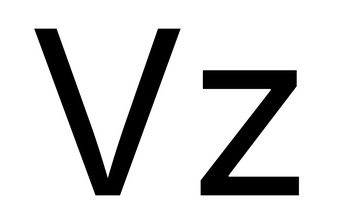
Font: Inter_Regular